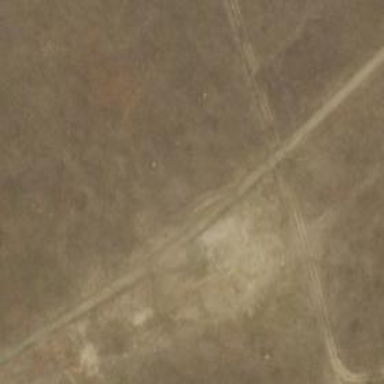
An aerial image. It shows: Track road leading to wind farm.